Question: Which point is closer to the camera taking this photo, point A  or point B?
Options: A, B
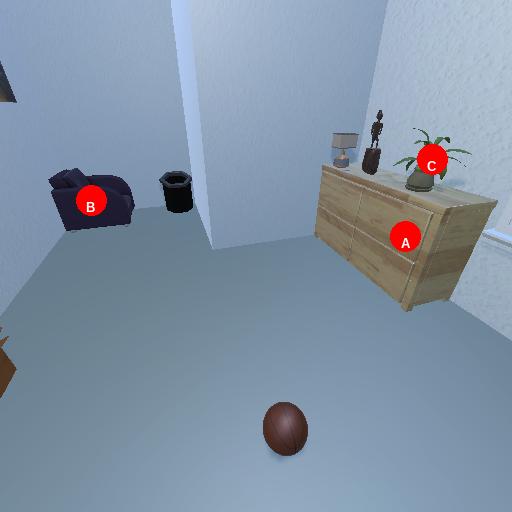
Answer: A